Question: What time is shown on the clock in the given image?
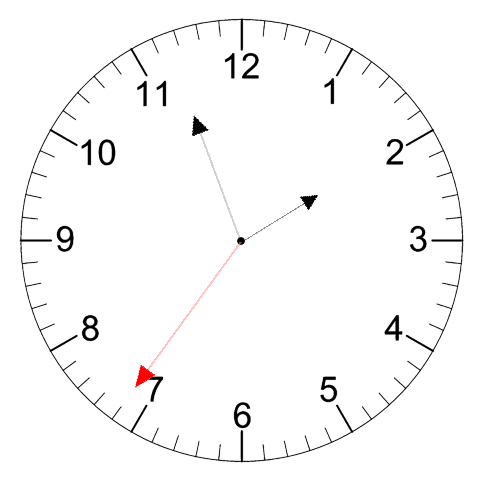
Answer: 01:56:36